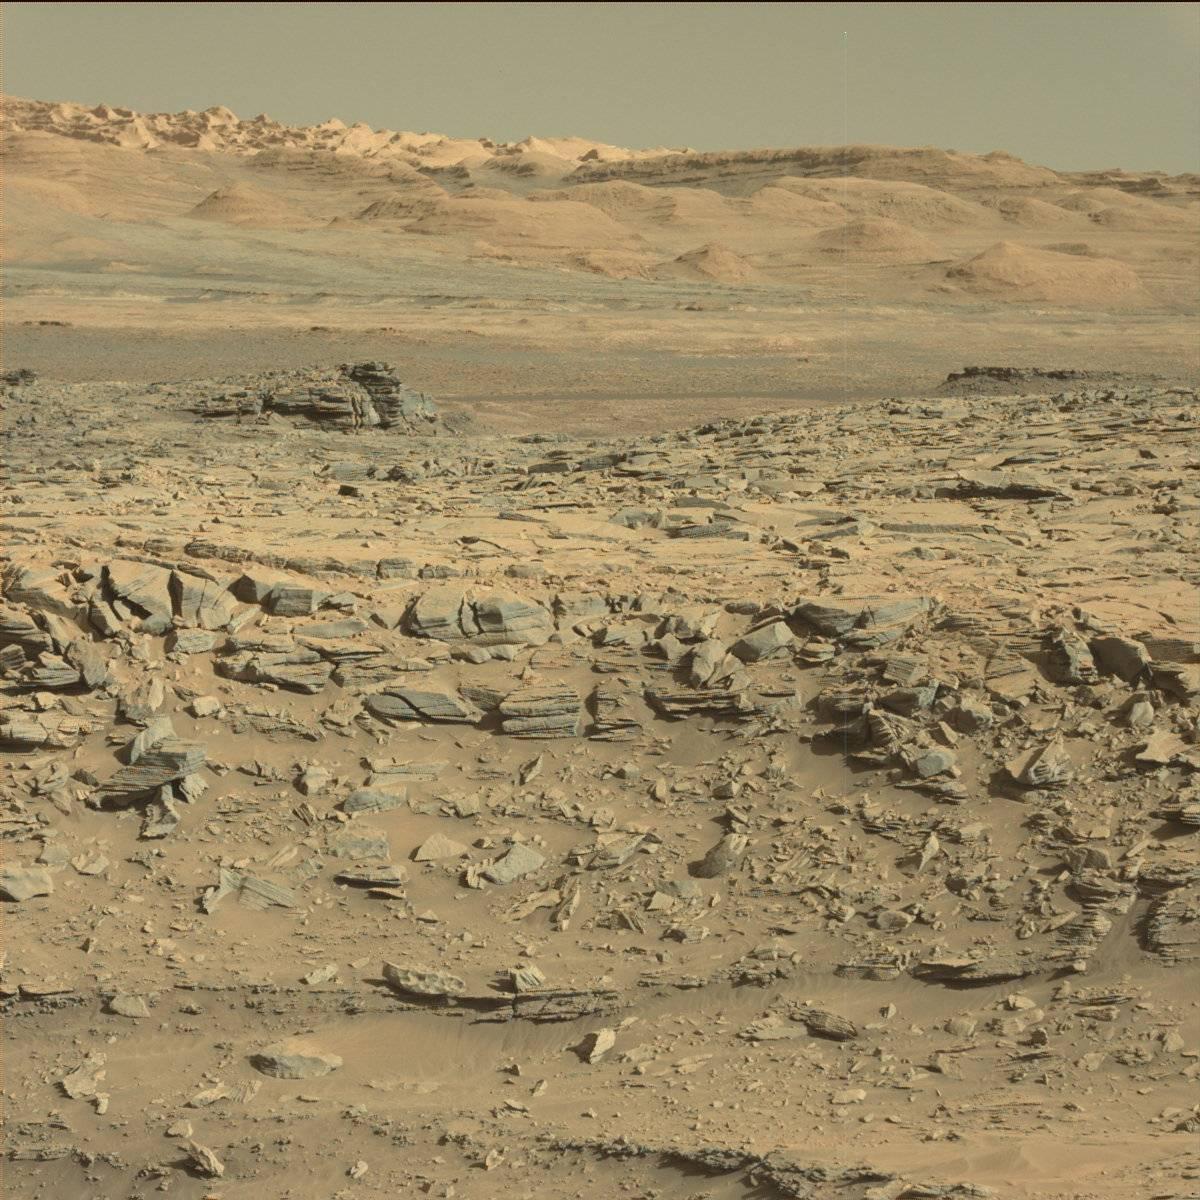
Terrain classes present: Bedrock, Ridge, Sand / Soil, Sky